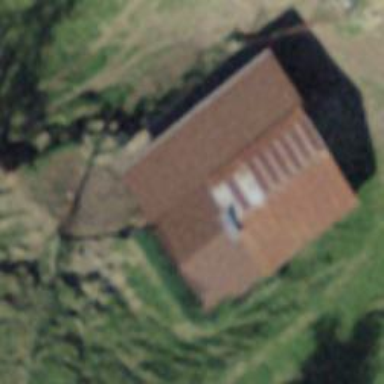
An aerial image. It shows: Rural barn.